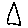
Label: triangle